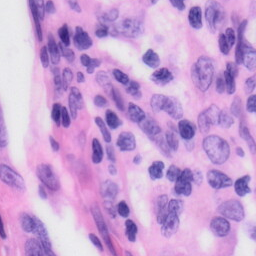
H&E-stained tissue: Skin